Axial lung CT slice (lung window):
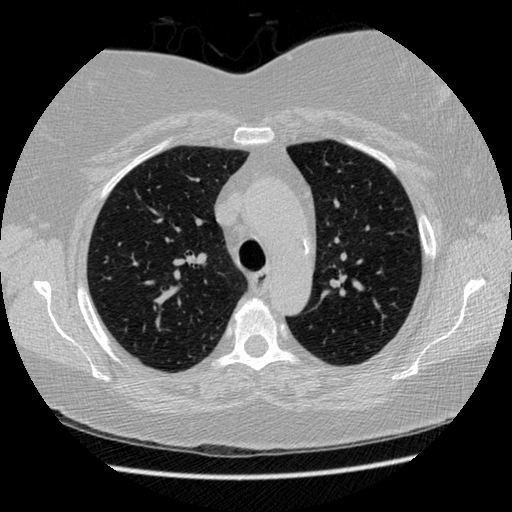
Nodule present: no